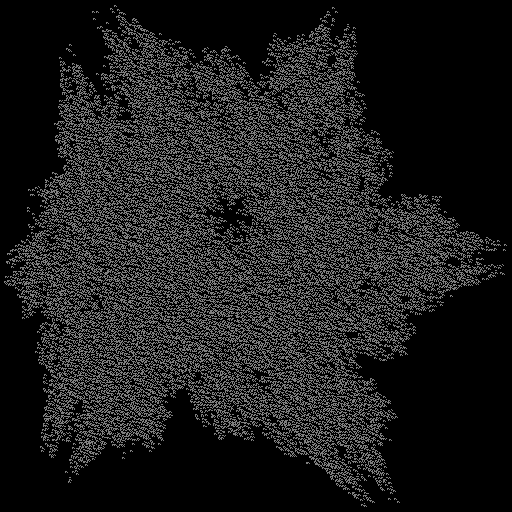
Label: bedder